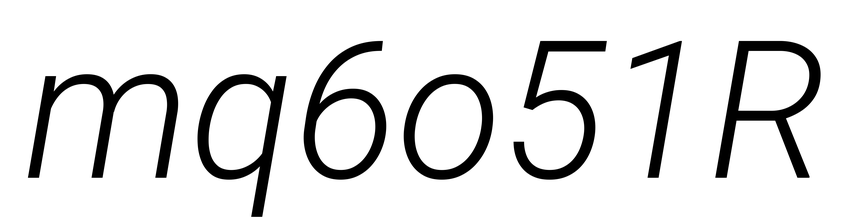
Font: Roboto-Italic_Light_Italic